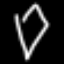
Label: diamond